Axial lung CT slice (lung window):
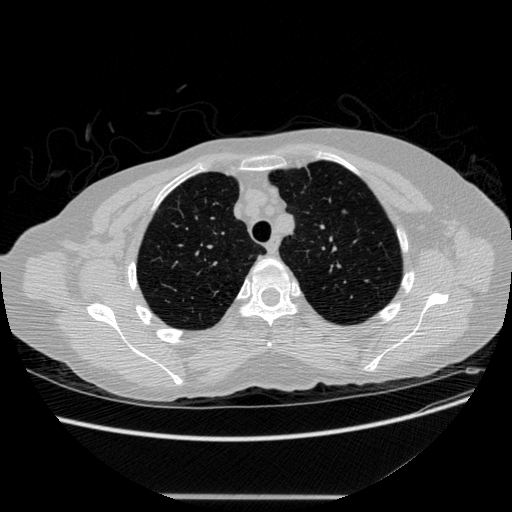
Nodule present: no